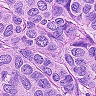
Metastatic tissue present: yes